Question: Hey guys is there an example (with css overrides if need be) of how to have a a menu with two columns?
I am trying to do the following:
'''
<span id="menu-lower-left" class="select-category"><span>Select a category</span></span>
<ul class="category-list mdl-menu mdl-menu--bottom-left mdl-js-menu mdl-js-ripple-effect"
for="menu-lower-left">
<li class="mdl-menu__item">Some Action</li>
<li class="mdl-menu__item">Another Action</li>
<li class="mdl-menu__item">Additional Action</li>
<li class="mdl-menu__item">Yet Another Action</li>
</ul>
'''
CSS looks like:
'
'''
.category-list {
list-style-type: disc;
columns: 2;
-webkit-columns: 2;
-moz-columns: 2;
list-style-position: inside;
}
'''
'
When I try simply add 2 columns, it works but my list items disappear!

Any idea why this is happening? Here is a Plunker that demonstrates the issue:
<URL>
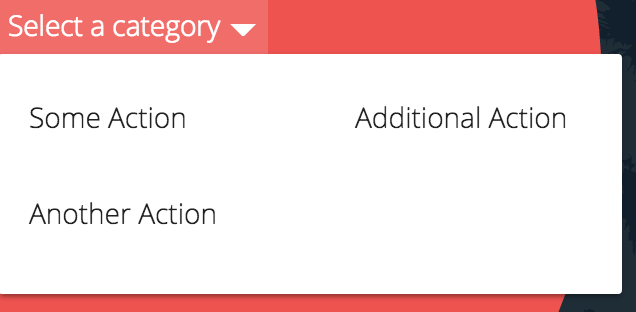
Answer: It would seem that there is a bug in Chrome where transitions and transforms can make things disappear in multi-column layouts. Using the trick from <URL> answer fixes it. Here is an updated Plunker:
<URL>
I only needed to add one thing to your CSS
'''
.mdl-menu__item {
transform: translateZ(0);
}
'''